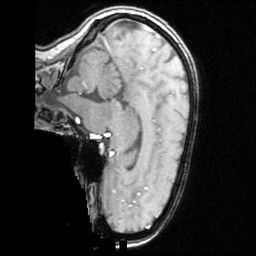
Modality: angio
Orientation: sagittal
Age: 28
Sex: female
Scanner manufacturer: siemens
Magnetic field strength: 3 T
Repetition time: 0.025 s
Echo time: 0.00334 s